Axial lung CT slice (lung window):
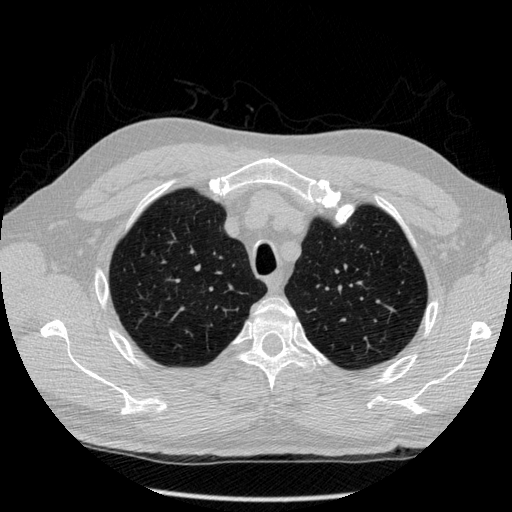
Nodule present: no